Aerial crown-view tile of a tropical tree (Barro Colorado Island, Panama), acquired 20240716:
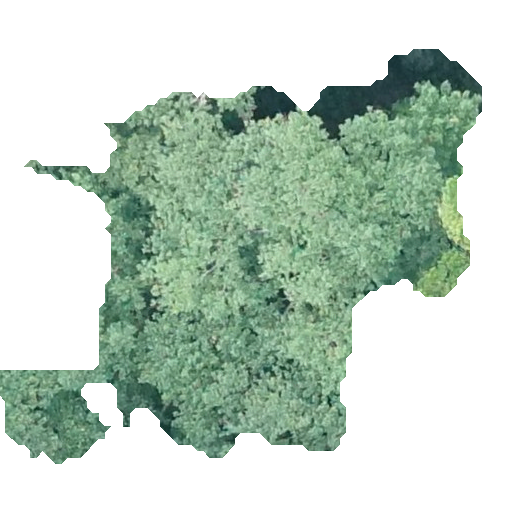
Species: Hieronyma alchorneoides
GBIF accepted scientific name: Hieronyma alchorneoides
Crown area: 181.005 m²